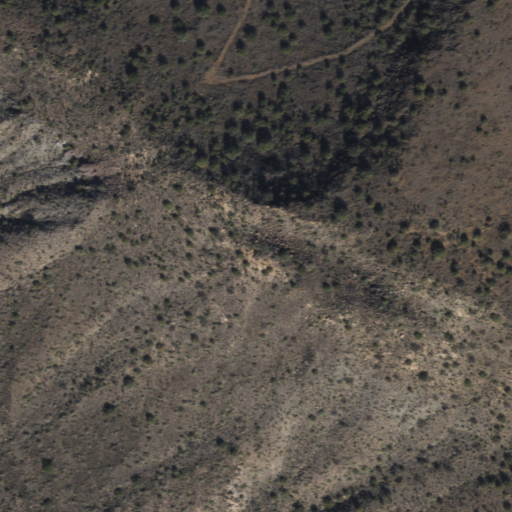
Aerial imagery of cliff(s) in Arizona named Butcher Corral Point containing only shrub